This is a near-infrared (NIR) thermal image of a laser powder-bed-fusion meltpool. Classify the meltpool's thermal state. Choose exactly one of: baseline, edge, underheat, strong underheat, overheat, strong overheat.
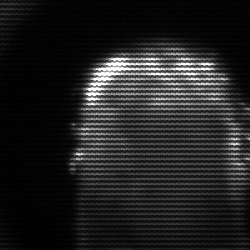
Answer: baseline